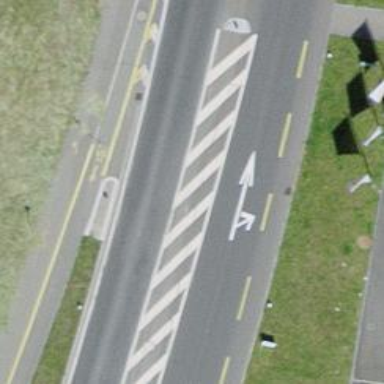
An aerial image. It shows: Secondary road with designated cycle lane on the left.